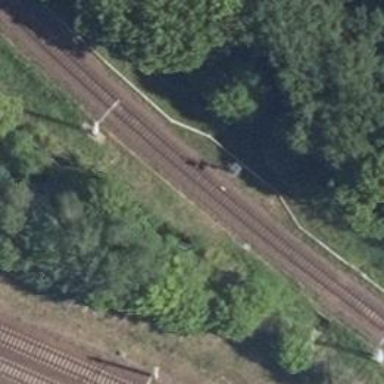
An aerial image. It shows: Railway signal.